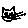
Label: cat